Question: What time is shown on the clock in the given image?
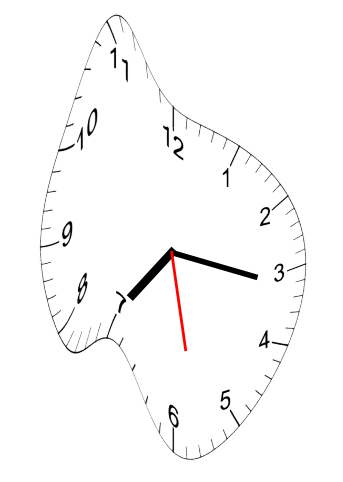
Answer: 07:16:28